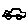
Label: car